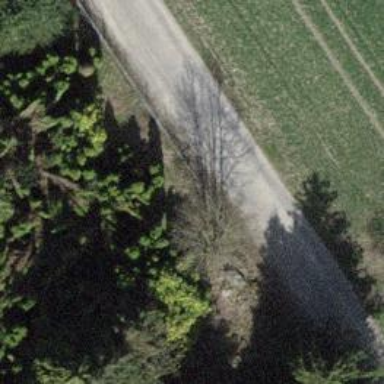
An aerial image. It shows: Asphalt track with grade1 surface.